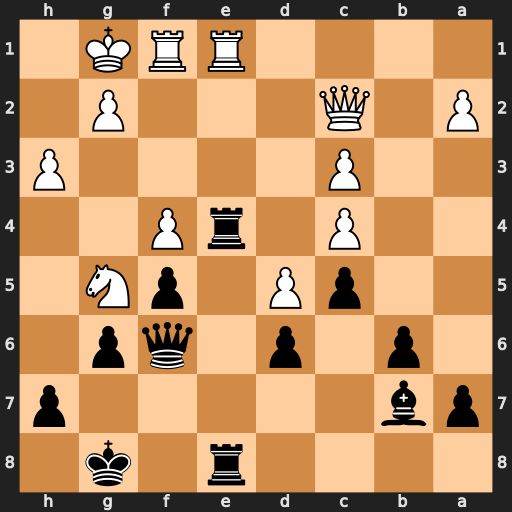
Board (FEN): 4r1k1/pb5p/1p1p1qp1/2pP1pN1/2P1rP2/2P4P/P1Q3P1/4RRK1
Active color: b
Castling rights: -
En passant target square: -
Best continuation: Rxe1 Rxe1 Rxe1+